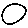
Label: moon